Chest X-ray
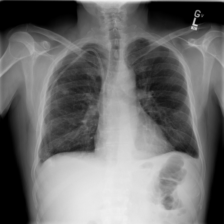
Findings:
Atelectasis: negative
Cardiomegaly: negative
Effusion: negative
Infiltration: negative
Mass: negative
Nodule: negative
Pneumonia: negative
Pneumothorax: negative
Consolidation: negative
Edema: negative
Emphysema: negative
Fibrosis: negative
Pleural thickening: negative
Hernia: negative